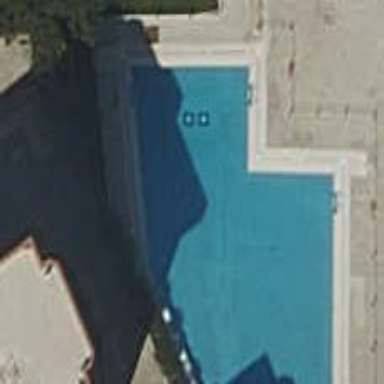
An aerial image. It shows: Swimming pool located in leisure land.